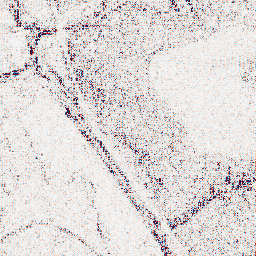
Category: wavelet
Decomposition family: wavelet_biorthogonal
Decomposition parameters: wavelet: bior4.4
level: 1
Upsampling method: fft_zeropad
Upsampling parameters: scale: 2
Upsampling scale: 2